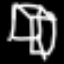
Label: square